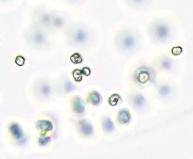
Label: Phaeocystis